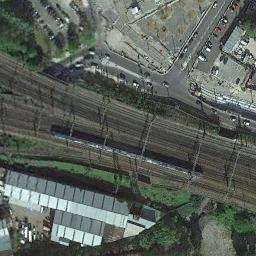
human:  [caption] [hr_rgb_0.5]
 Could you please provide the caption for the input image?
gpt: The two railway lines meet here .

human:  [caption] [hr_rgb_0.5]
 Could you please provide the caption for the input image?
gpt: Many cars are beside the railway .

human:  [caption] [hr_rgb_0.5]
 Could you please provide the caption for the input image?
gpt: These railways go through the block and a building is on one side of the railways .

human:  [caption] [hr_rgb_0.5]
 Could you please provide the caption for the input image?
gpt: The railway is next to some trees and houses .

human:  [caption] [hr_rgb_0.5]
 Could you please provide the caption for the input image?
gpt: There are some buildings beside the railway with one train .